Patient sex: F
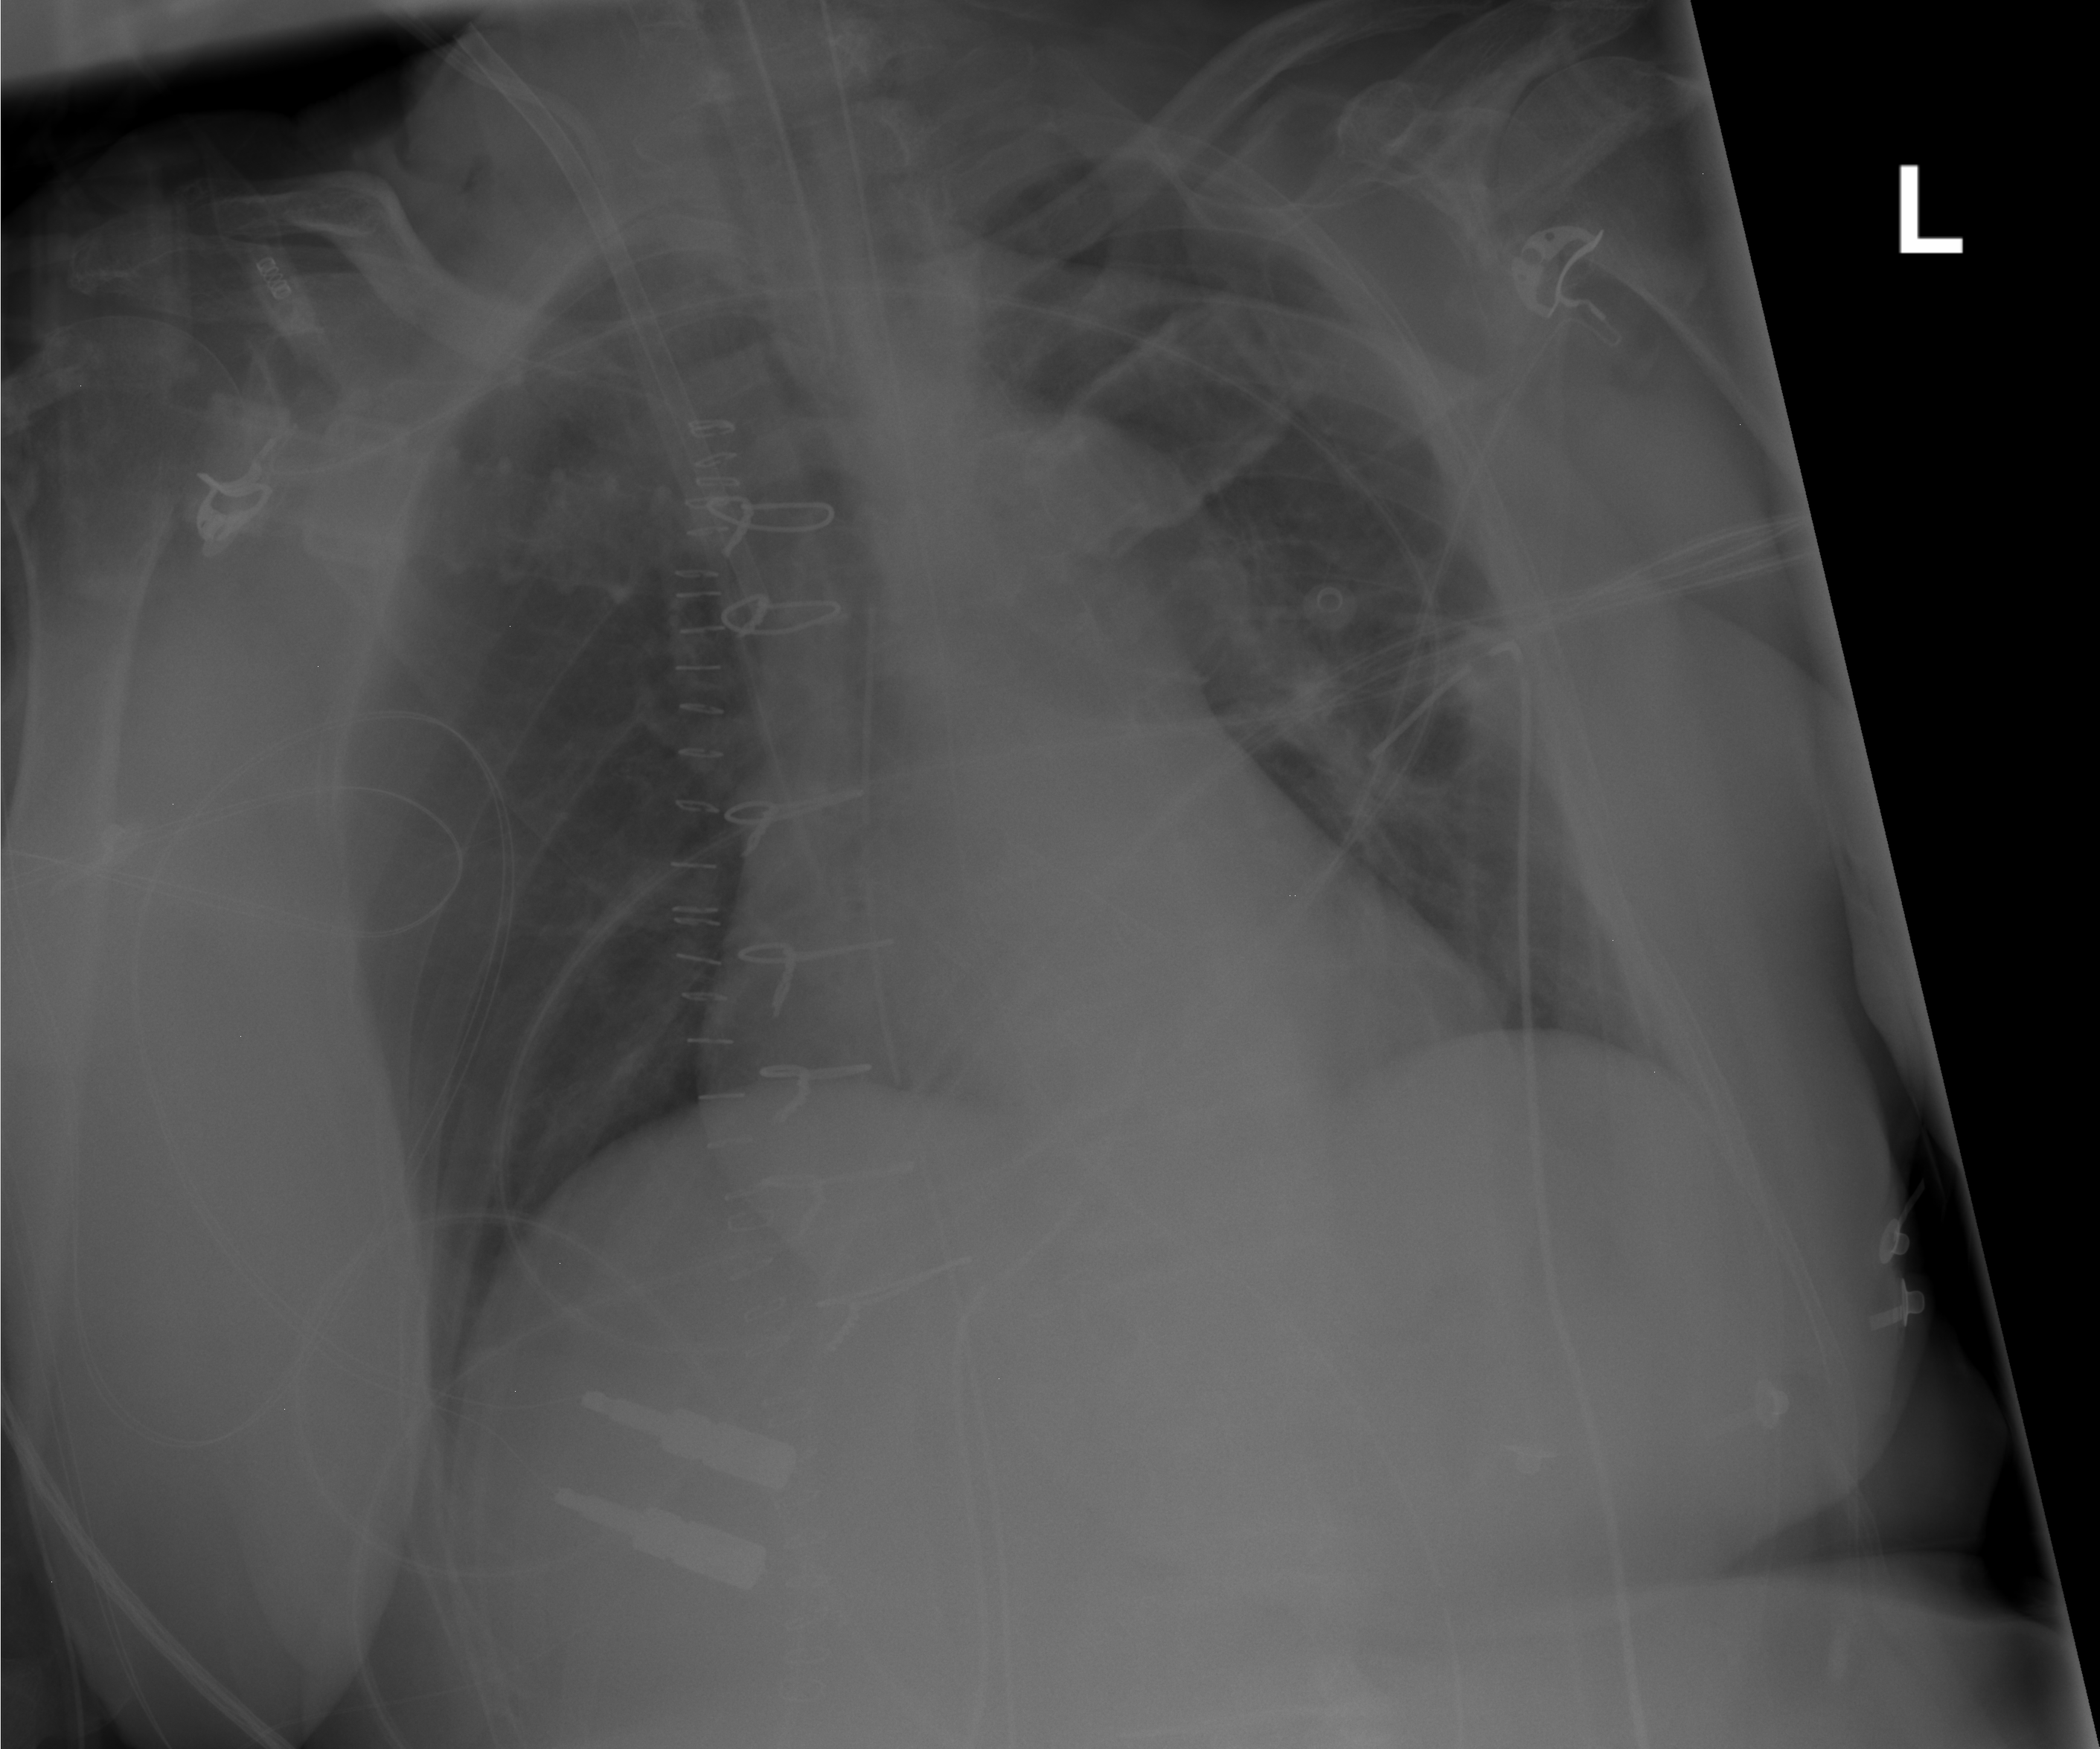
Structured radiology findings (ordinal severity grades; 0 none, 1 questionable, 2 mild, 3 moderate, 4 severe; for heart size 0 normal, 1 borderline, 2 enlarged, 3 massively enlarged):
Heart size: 0
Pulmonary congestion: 1
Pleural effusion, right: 0
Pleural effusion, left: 0
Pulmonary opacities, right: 0
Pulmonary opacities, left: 1
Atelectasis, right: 1
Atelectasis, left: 1